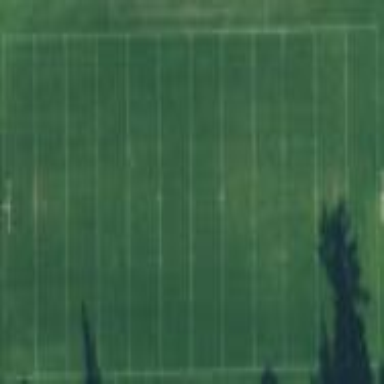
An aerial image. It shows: American football pitch with tartan surface.